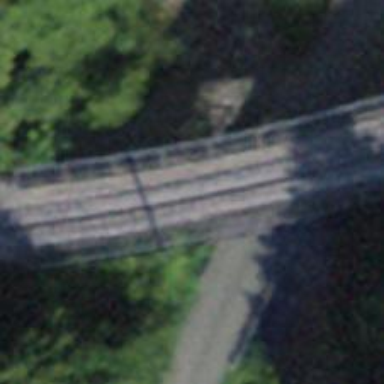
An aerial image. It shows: Narrow-gauge railway bridge with electrified tracks and single track passing over it.